Question: I have a sipmle form with two radio buttons. By changing the selection I would like to execute some code in the callback function

Here is my example code that does not work:
'''
classdef radioexample < handle
%radioexample2
% example for radiobuttons
properties(Hidden)
% all elements of the GUI are properties of the class trechner
formMain; % "The MainWindow"
menuFile; % "The Menu Header"
% radio items
radiogroup
radio1
radio2
end
methods(Hidden)
function obj = radioexample
% Constructor Form Main
obj.formMain = figure('position',[400,400,600,260],'Visible','off');
set(obj.formMain,'Name','Radioexample','NumberTitle','off',...
'MenuBar','none','Resize','Off');
% a menu for exit the program
obj.menuFile.main = uimenu('Label','File');
obj.menuFile.exit = uimenu(obj.menuFile.main,...
'Label','Exit','Callback',{@obj.close_Callback,obj});
% radiobutton to select the mode
obj.radiogroup = uibuttongroup(obj.formMain,...
'Visible','on',...
'Units','pixels',...
'BackGroundColor',[0.8 0.8 0.8],...
'Position',[220 80 100 100]);
%'SelectionChangedFcn',@obj.bselection);
uicontrol(obj.radiogroup,...
'Style',...
'radiobutton',...
'BackGroundColor',[0.8 0.8 0.8],...
'String','Option 1',...
'Position',[10 70 70 20],...
'Callback',{@obj.opt1_Callback,obj},...
'HandleVisibility','off');
uicontrol(obj.radiogroup,...
'Style',...
'radiobutton',...
'BackGroundColor',[0.8 0.8 0.8],...
'String','Option 2',...
'Position',[10 50 70 20],...
'Callback',{@obj.opt2_Callback,obj},...
'HandleVisibility','off');
set(obj.formMain,'Visible','on');
end
end
methods(Static,Access=private)
function close_Callback(~,~,obj)
% close window
close(obj.f)
end
function opt1_Callback(~)
fprintf('switched to radio1 mode'); %Does not work
end
function opt2_Callback(~)
fprintf('switched to radio2 mode'); %Does not work
msgbox('switched to radio2 mode','Success'); %Does not work
end
end
methods(Access=public,Hidden)
function disp(obj)
end
end
end
'''
The callback function does not get executed/called.
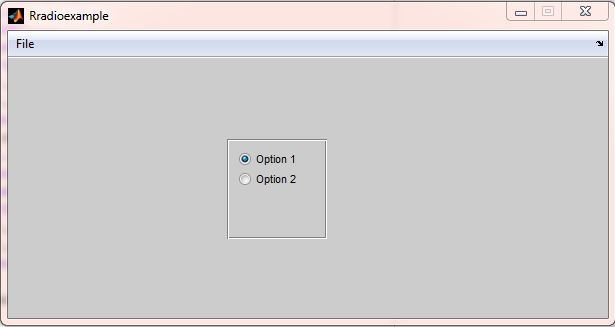
Answer: This is relatively easy to fix. Just do the following replacements in the 'uicontrol'-line:
'''
'Callback',@obj.opt1_Callback,...
'''
and
'''
'Callback',@obj.opt2_Callback,...
'''
The callback function needs two input arguments. The first one is the uicontrol and the second one is the eventdata. If you don't need the input arguments, just add another '~' like this:
'''
function opt1_Callback(~,~)
fprintf('switched to radio1 mode');
end
'''
and
'''
function opt2_Callback(~,~)
fprintf('switched to radio2 mode');
msgbox('switched to radio2 mode','Success');
end
'''
---
Another way is to use the 'SelectionChangedFcn'-callback of the 'uibuttongroup' like this:
'''
classdef radioexample < handle
%radioexample2
% example for radiobuttons
properties(Hidden)
% all elements of the GUI are properties of the class trechner
formMain; % "The MainWindow"
menuFile; % "The Menu Header"
% radio items
radiogroup
radio1
radio2
end
methods(Hidden)
function obj = radioexample
% Constructor Form Main
obj.formMain = figure('position',[400,400,600,260],'Visible','off');
set(obj.formMain,'Name','Radioexample','NumberTitle','off',...
'MenuBar','none','Resize','Off');
% a menu for exit the program
obj.menuFile.main = uimenu('Label','File');
obj.menuFile.exit = uimenu(obj.menuFile.main,...
'Label','Exit','Callback',{@obj.close_Callback,obj});
% radiobutton to select the mode
obj.radiogroup = uibuttongroup(obj.formMain,...
'Visible','on',...
'Units','pixels',...
'BackGroundColor',[0.8 0.8 0.8],...
'Position',[220 80 100 100],...
'SelectionChangedFcn',@obj.bselection);
uicontrol(obj.radiogroup,...
'Style',...
'radiobutton',...
'BackGroundColor',[0.8 0.8 0.8],...
'String','Option 1',...
'Position',[10 70 70 20],...
'HandleVisibility','off');
uicontrol(obj.radiogroup,...
'Style',...
'radiobutton',...
'BackGroundColor',[0.8 0.8 0.8],...
'String','Option 2',...
'Position',[10 50 70 20],...
'HandleVisibility','off');
set(obj.formMain,'Visible','on');
end
function bselection(source,~,callbackdata)
switch callbackdata.NewValue.String
case 'Option 1'
radioexample.opt1_Callback(source,callbackdata);
case 'Option 2'
radioexample.opt2_Callback(source,callbackdata);
end
end
end
methods(Static,Access=private)
function close_Callback(~,~,obj)
% close window
close(obj.f)
end
function opt1_Callback(~,~)
fprintf('switched to radio1 mode');
end
function opt2_Callback(~,~)
fprintf('switched to radio2 mode');
msgbox('switched to radio2 mode','Success');
end
end
methods(Access=public,Hidden)
function disp(obj)
end
end
end
'''